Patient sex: M
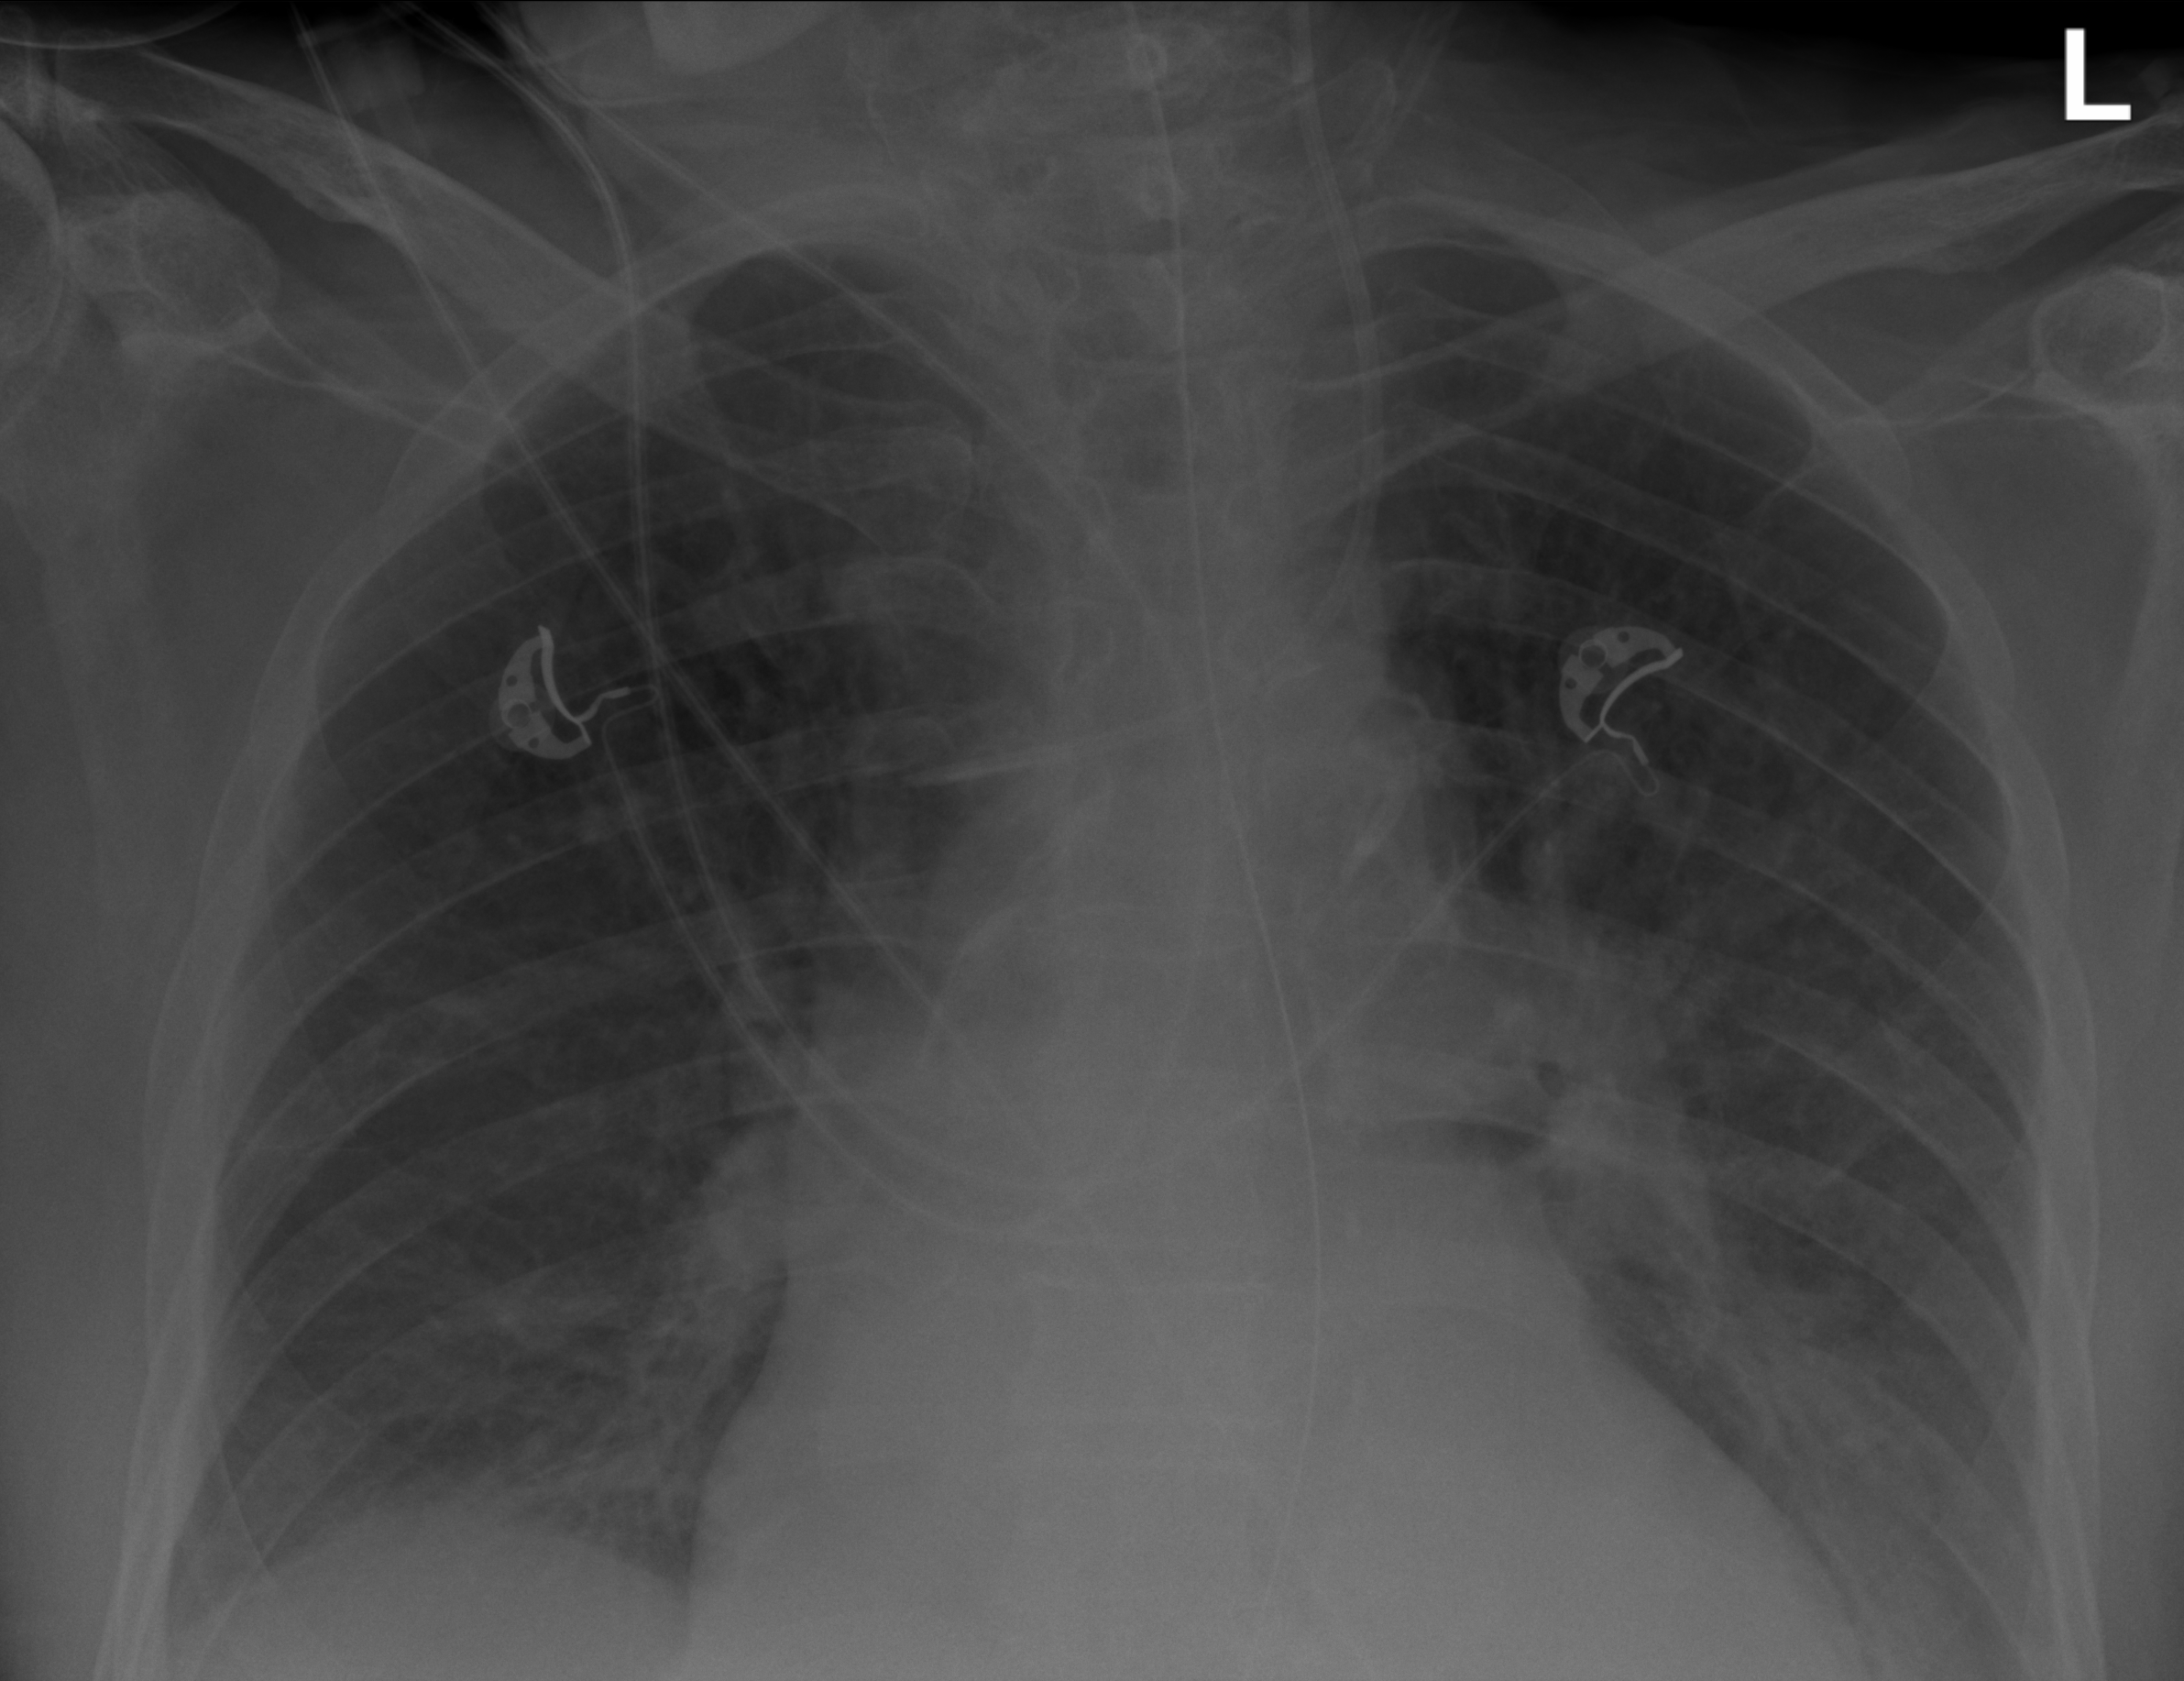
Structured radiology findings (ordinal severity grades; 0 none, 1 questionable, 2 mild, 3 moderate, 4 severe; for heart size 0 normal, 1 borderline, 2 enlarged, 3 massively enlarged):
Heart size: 2
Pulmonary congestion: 2
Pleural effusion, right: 0
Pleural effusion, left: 2
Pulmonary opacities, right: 2
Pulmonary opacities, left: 2
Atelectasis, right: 2
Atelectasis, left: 2